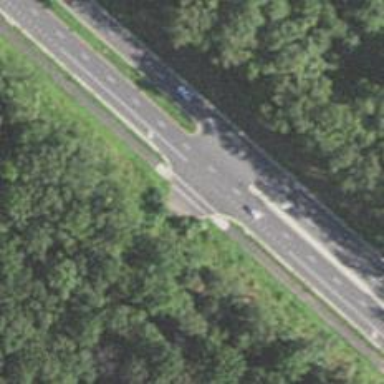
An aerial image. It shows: Marked crossing on cycleway.